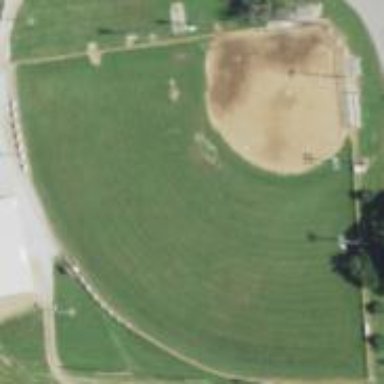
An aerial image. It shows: Baseball pitch for leisure land.